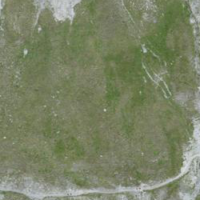
EUNIS habitat code: 26
Species observed at this site:
Gymnadenia conopsea